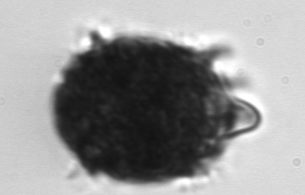
Label: Didinium